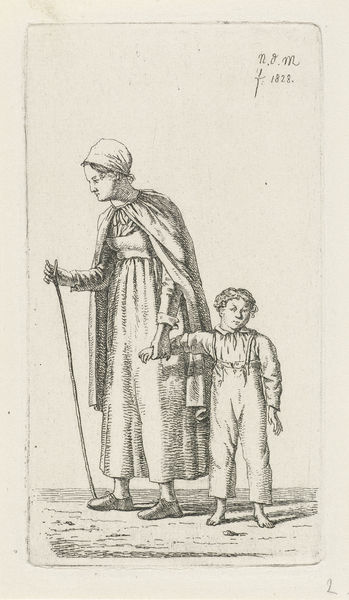
Titel: Moeder met kind aan de arm
Künstler: Anthonie Willem Hendrik Nolthenius de Man
Standort: Amsterdam
Institution: Rijksmuseum
Schlagwörter: hands, hat, people, white, arm, black, dress, face, gray, lady, old, skirt, sleeve, woman, yellow, gown, old woman, brown, hand, boy, child, feet, drawing, black and white, bodice, bonnet, cap, kerchief, mother, illustration, sketch, leaning, arms, cape, cloak, bent, pants, shoes, pencil, apron, bare, cane, shoulders, shading, trousers, tan, stick, son, trouble, staff, angry, bare feet, century, holding hands, pulling, parent, suspenders, overalls, bare foot, ankles, stooped, 1828, correcting, reluctant, 1823, n o m, n. o. m.